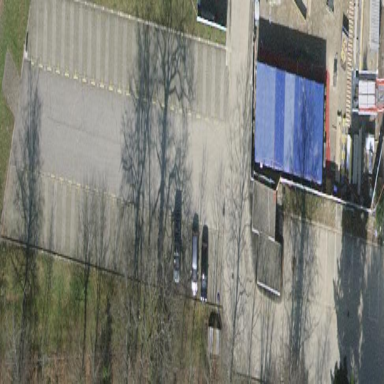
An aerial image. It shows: Parking area with surface.